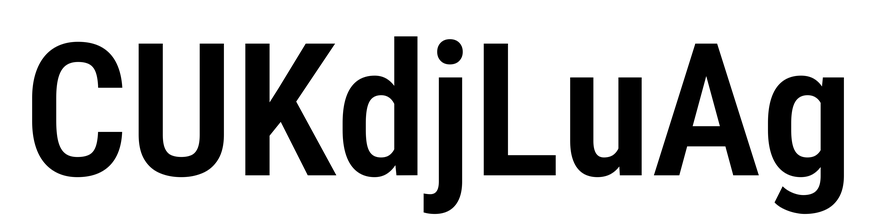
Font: Roboto_Condensed_SemiBold